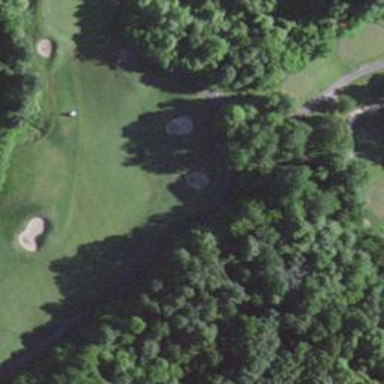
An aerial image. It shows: Grassy area designated as golf fairway.